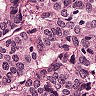
Metastatic tissue present: yes